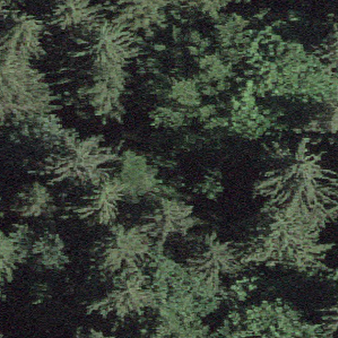
Label: other